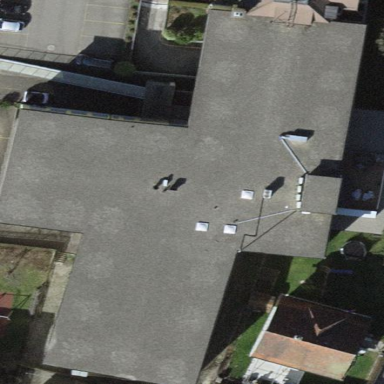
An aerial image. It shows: Commercial building.